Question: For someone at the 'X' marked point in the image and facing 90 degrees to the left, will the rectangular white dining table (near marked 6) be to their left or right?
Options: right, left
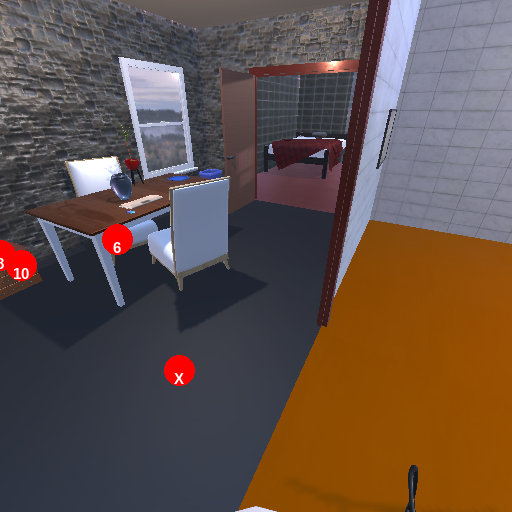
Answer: right